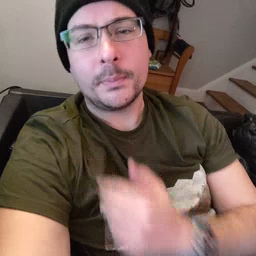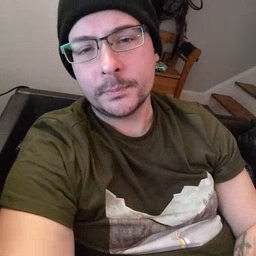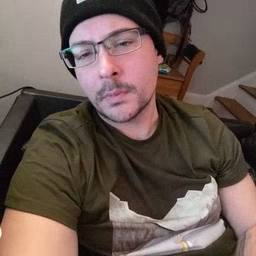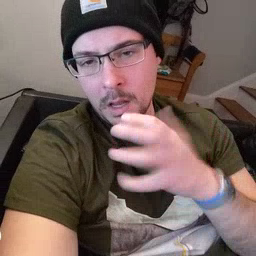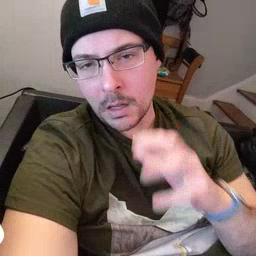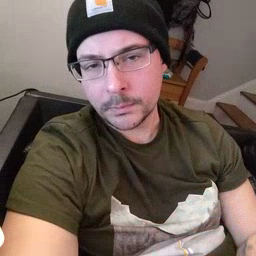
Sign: hot